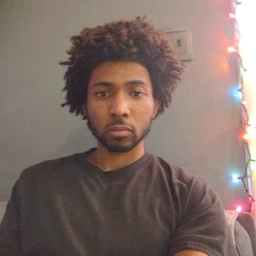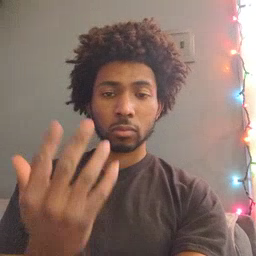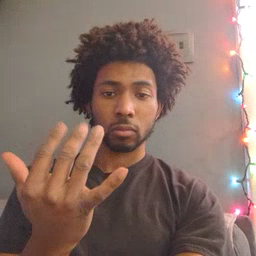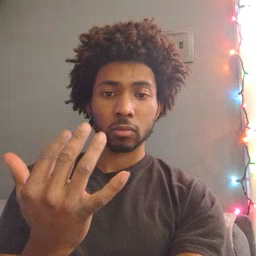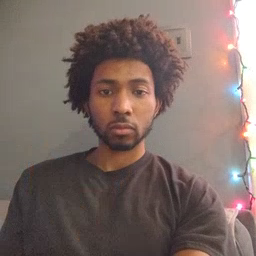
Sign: finger